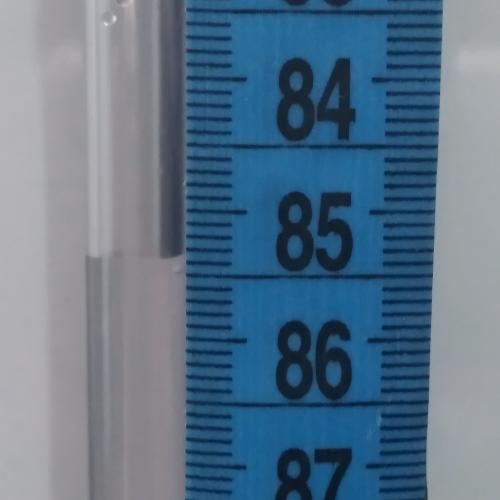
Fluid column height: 85.4 cm